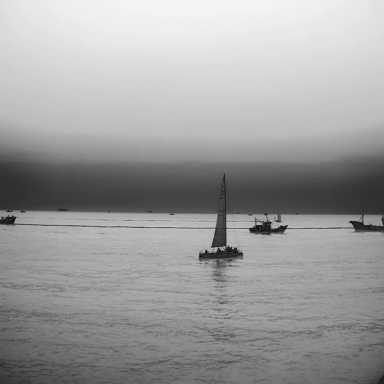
There are nine objects shown in the infrared image, including seven bulk_carriers, and two sailboats.